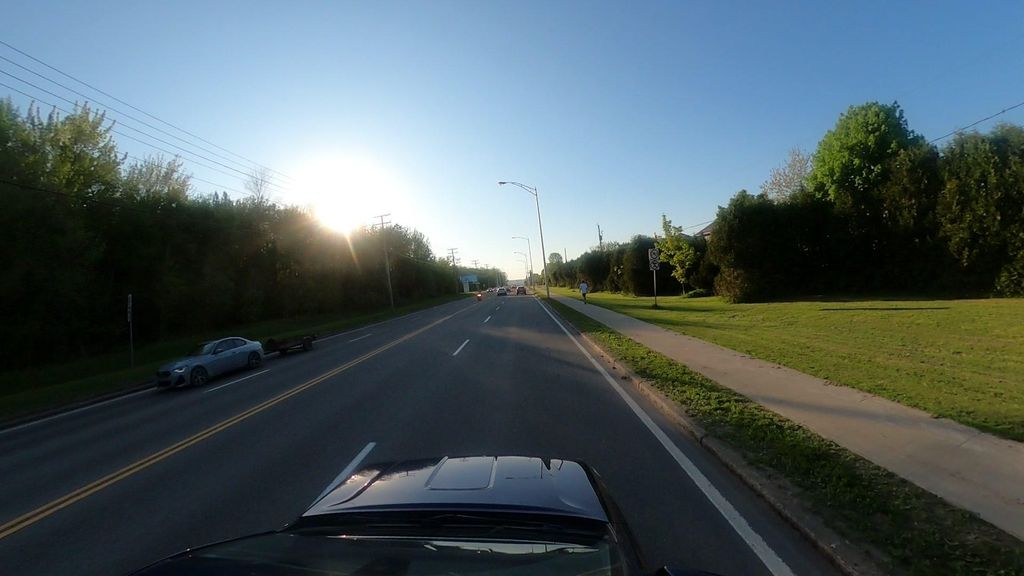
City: quebec_city